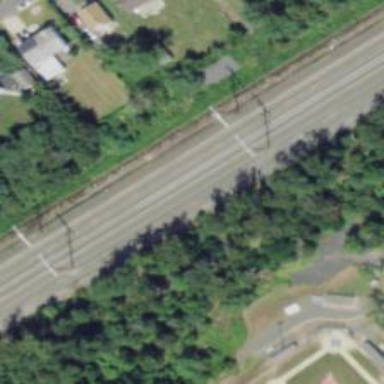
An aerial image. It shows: Railway track with contact line for electrification.